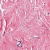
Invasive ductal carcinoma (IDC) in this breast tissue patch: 0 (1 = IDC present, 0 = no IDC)